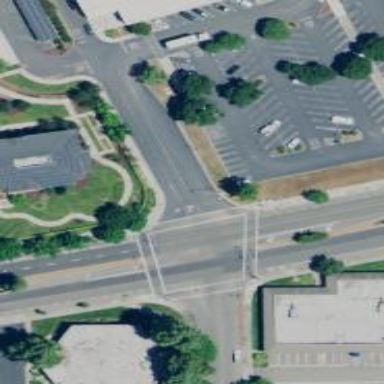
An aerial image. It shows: Marked road crossing.